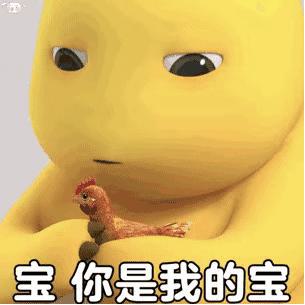
Label: nailong